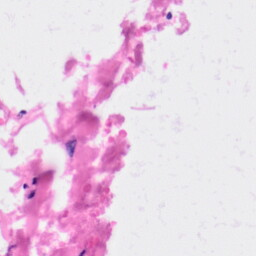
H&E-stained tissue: Kidney